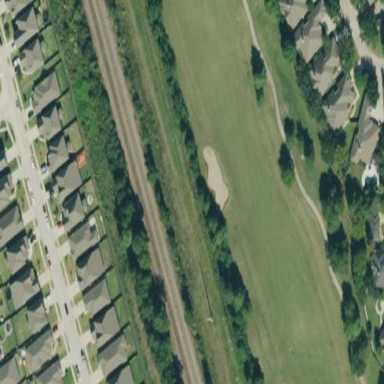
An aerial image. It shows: Grassy area designated as golf fairway.